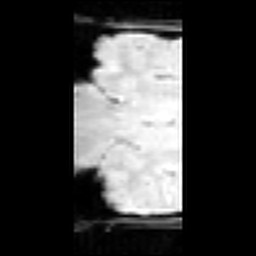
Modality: inplaneT1
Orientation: coronal
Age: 20
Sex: female